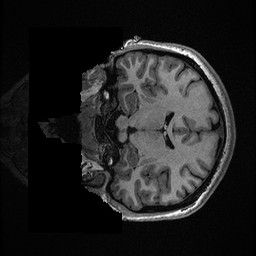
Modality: T1w
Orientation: coronal
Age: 26
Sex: female
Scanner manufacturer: ge
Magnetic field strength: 3 T
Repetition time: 0.006952 s
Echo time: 0.00292 s